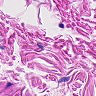
Metastatic tissue present: no